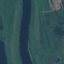
Land use / land cover: River